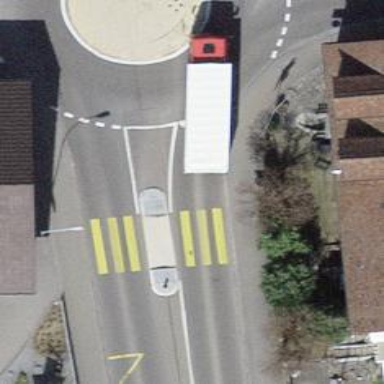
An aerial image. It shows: Uncontrolled zebra crossing with pedestrian island.